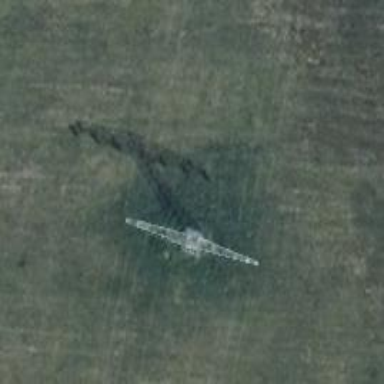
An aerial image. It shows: Power tower.